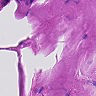
Metastatic tissue present: no